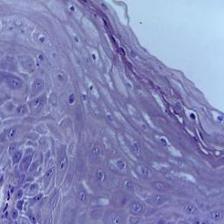
Diagnosis: Normal